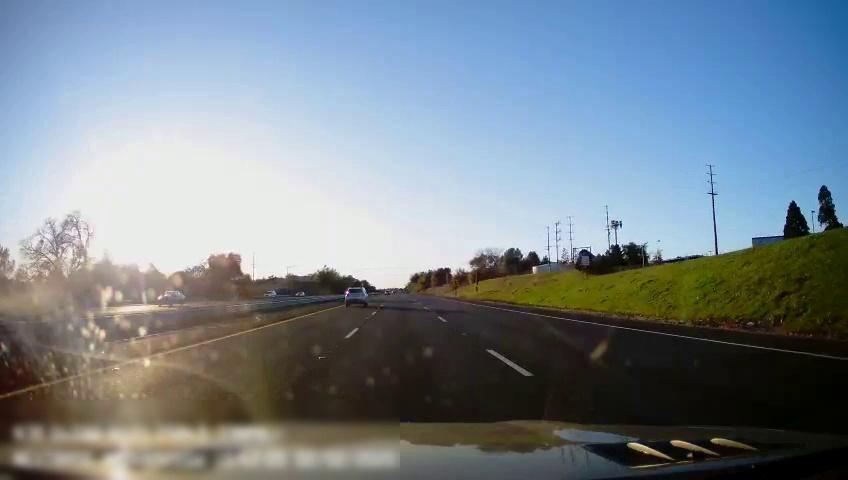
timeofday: Day
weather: Cloudy
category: Drivable Space
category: Drivable Space
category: Vehicles | Car
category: Vehicles | Car
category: Vehicles | SUV
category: Lanes | Alternate Lane
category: Lanes | Current Lane
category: Lanes | Current Lane
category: Lanes | Alternate Lane
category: Traffic | Signs